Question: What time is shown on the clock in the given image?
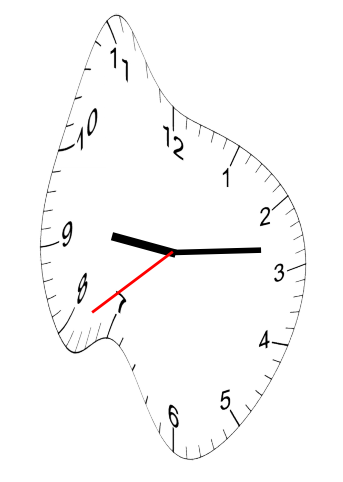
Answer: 09:13:39